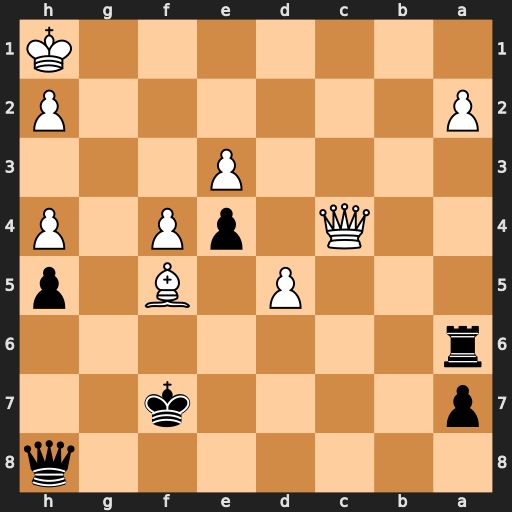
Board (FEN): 7q/p4k2/r7/3P1B1p/2Q1pP1P/4P3/P6P/7K
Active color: b
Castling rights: -
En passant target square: -
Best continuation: Qa1+ Kg2 Qxa2+ Qxa2 Rxa2+